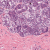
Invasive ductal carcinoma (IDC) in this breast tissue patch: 0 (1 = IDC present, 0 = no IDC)